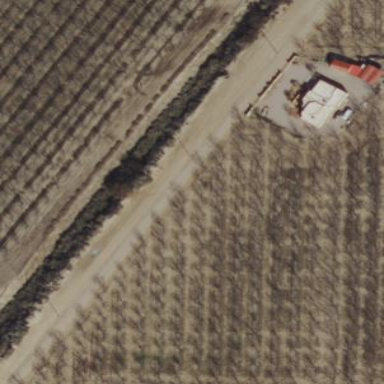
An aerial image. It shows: Orchard.